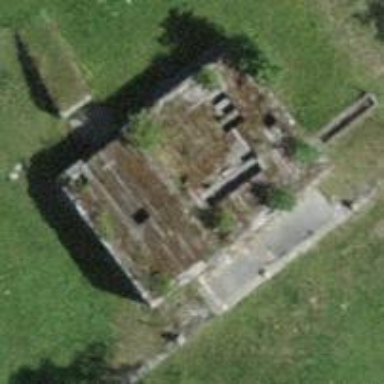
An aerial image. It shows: View of historic ruins.